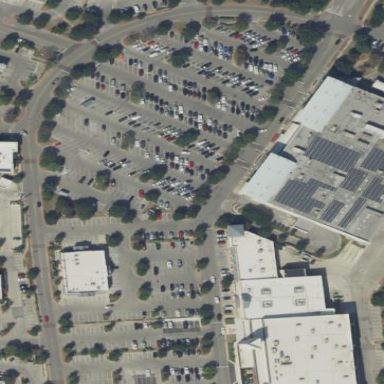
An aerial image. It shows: Retail area.